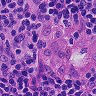
Metastatic tissue present: no